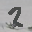
Label: 2